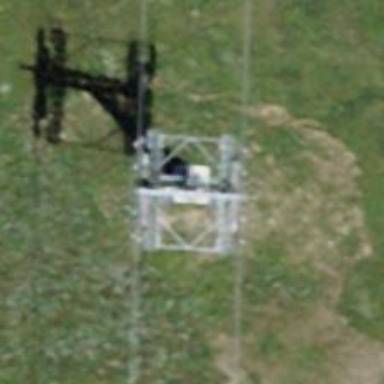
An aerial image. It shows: Pylon for aerialway.